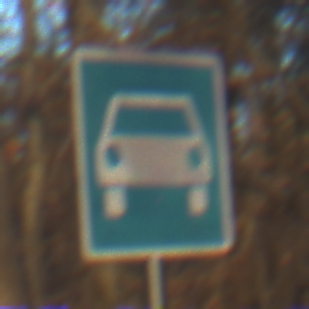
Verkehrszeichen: Kraftfahrstrasse
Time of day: SunriseSunset
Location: Outdoor (Nature)
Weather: Clear
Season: Autumn
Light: Natural